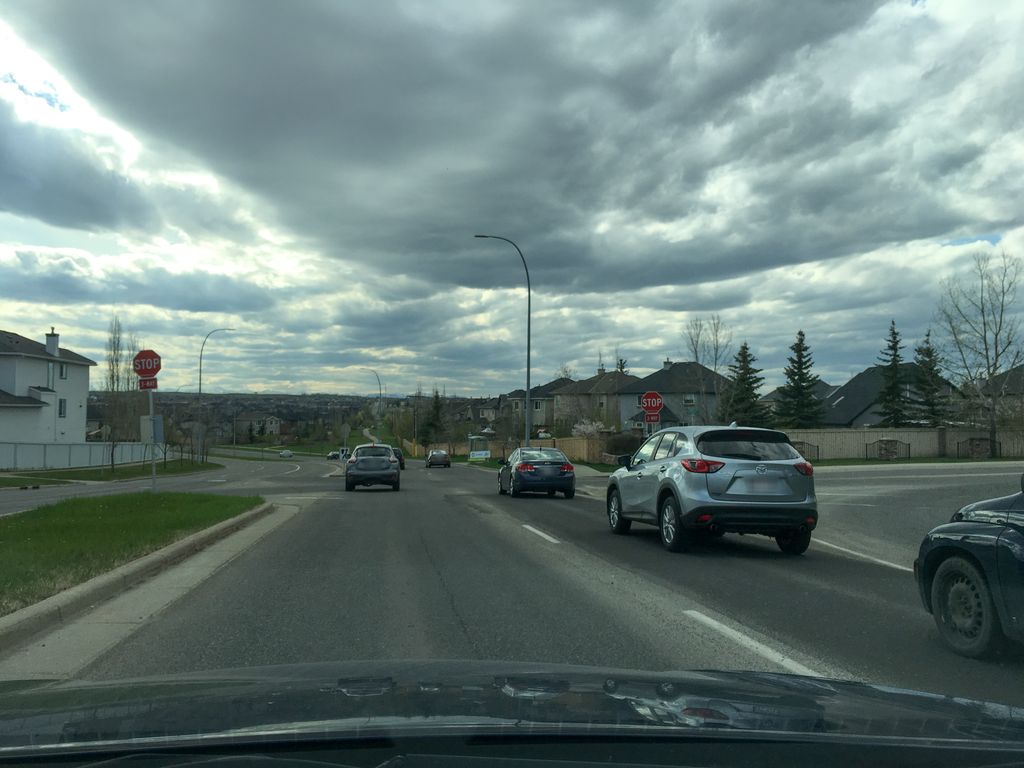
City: calgary